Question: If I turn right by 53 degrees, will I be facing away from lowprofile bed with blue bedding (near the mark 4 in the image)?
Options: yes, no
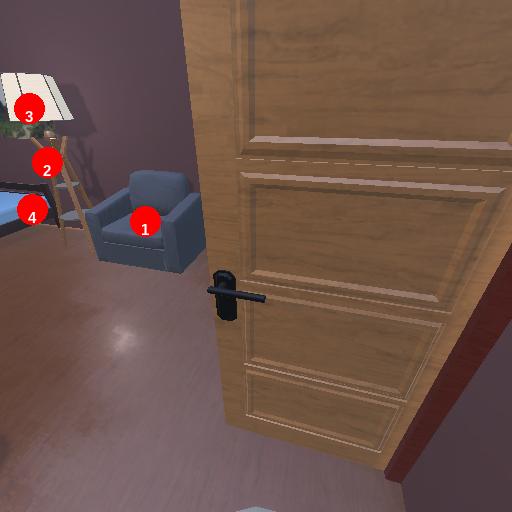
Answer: yes